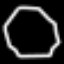
Label: octagon